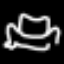
Label: frog